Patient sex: M
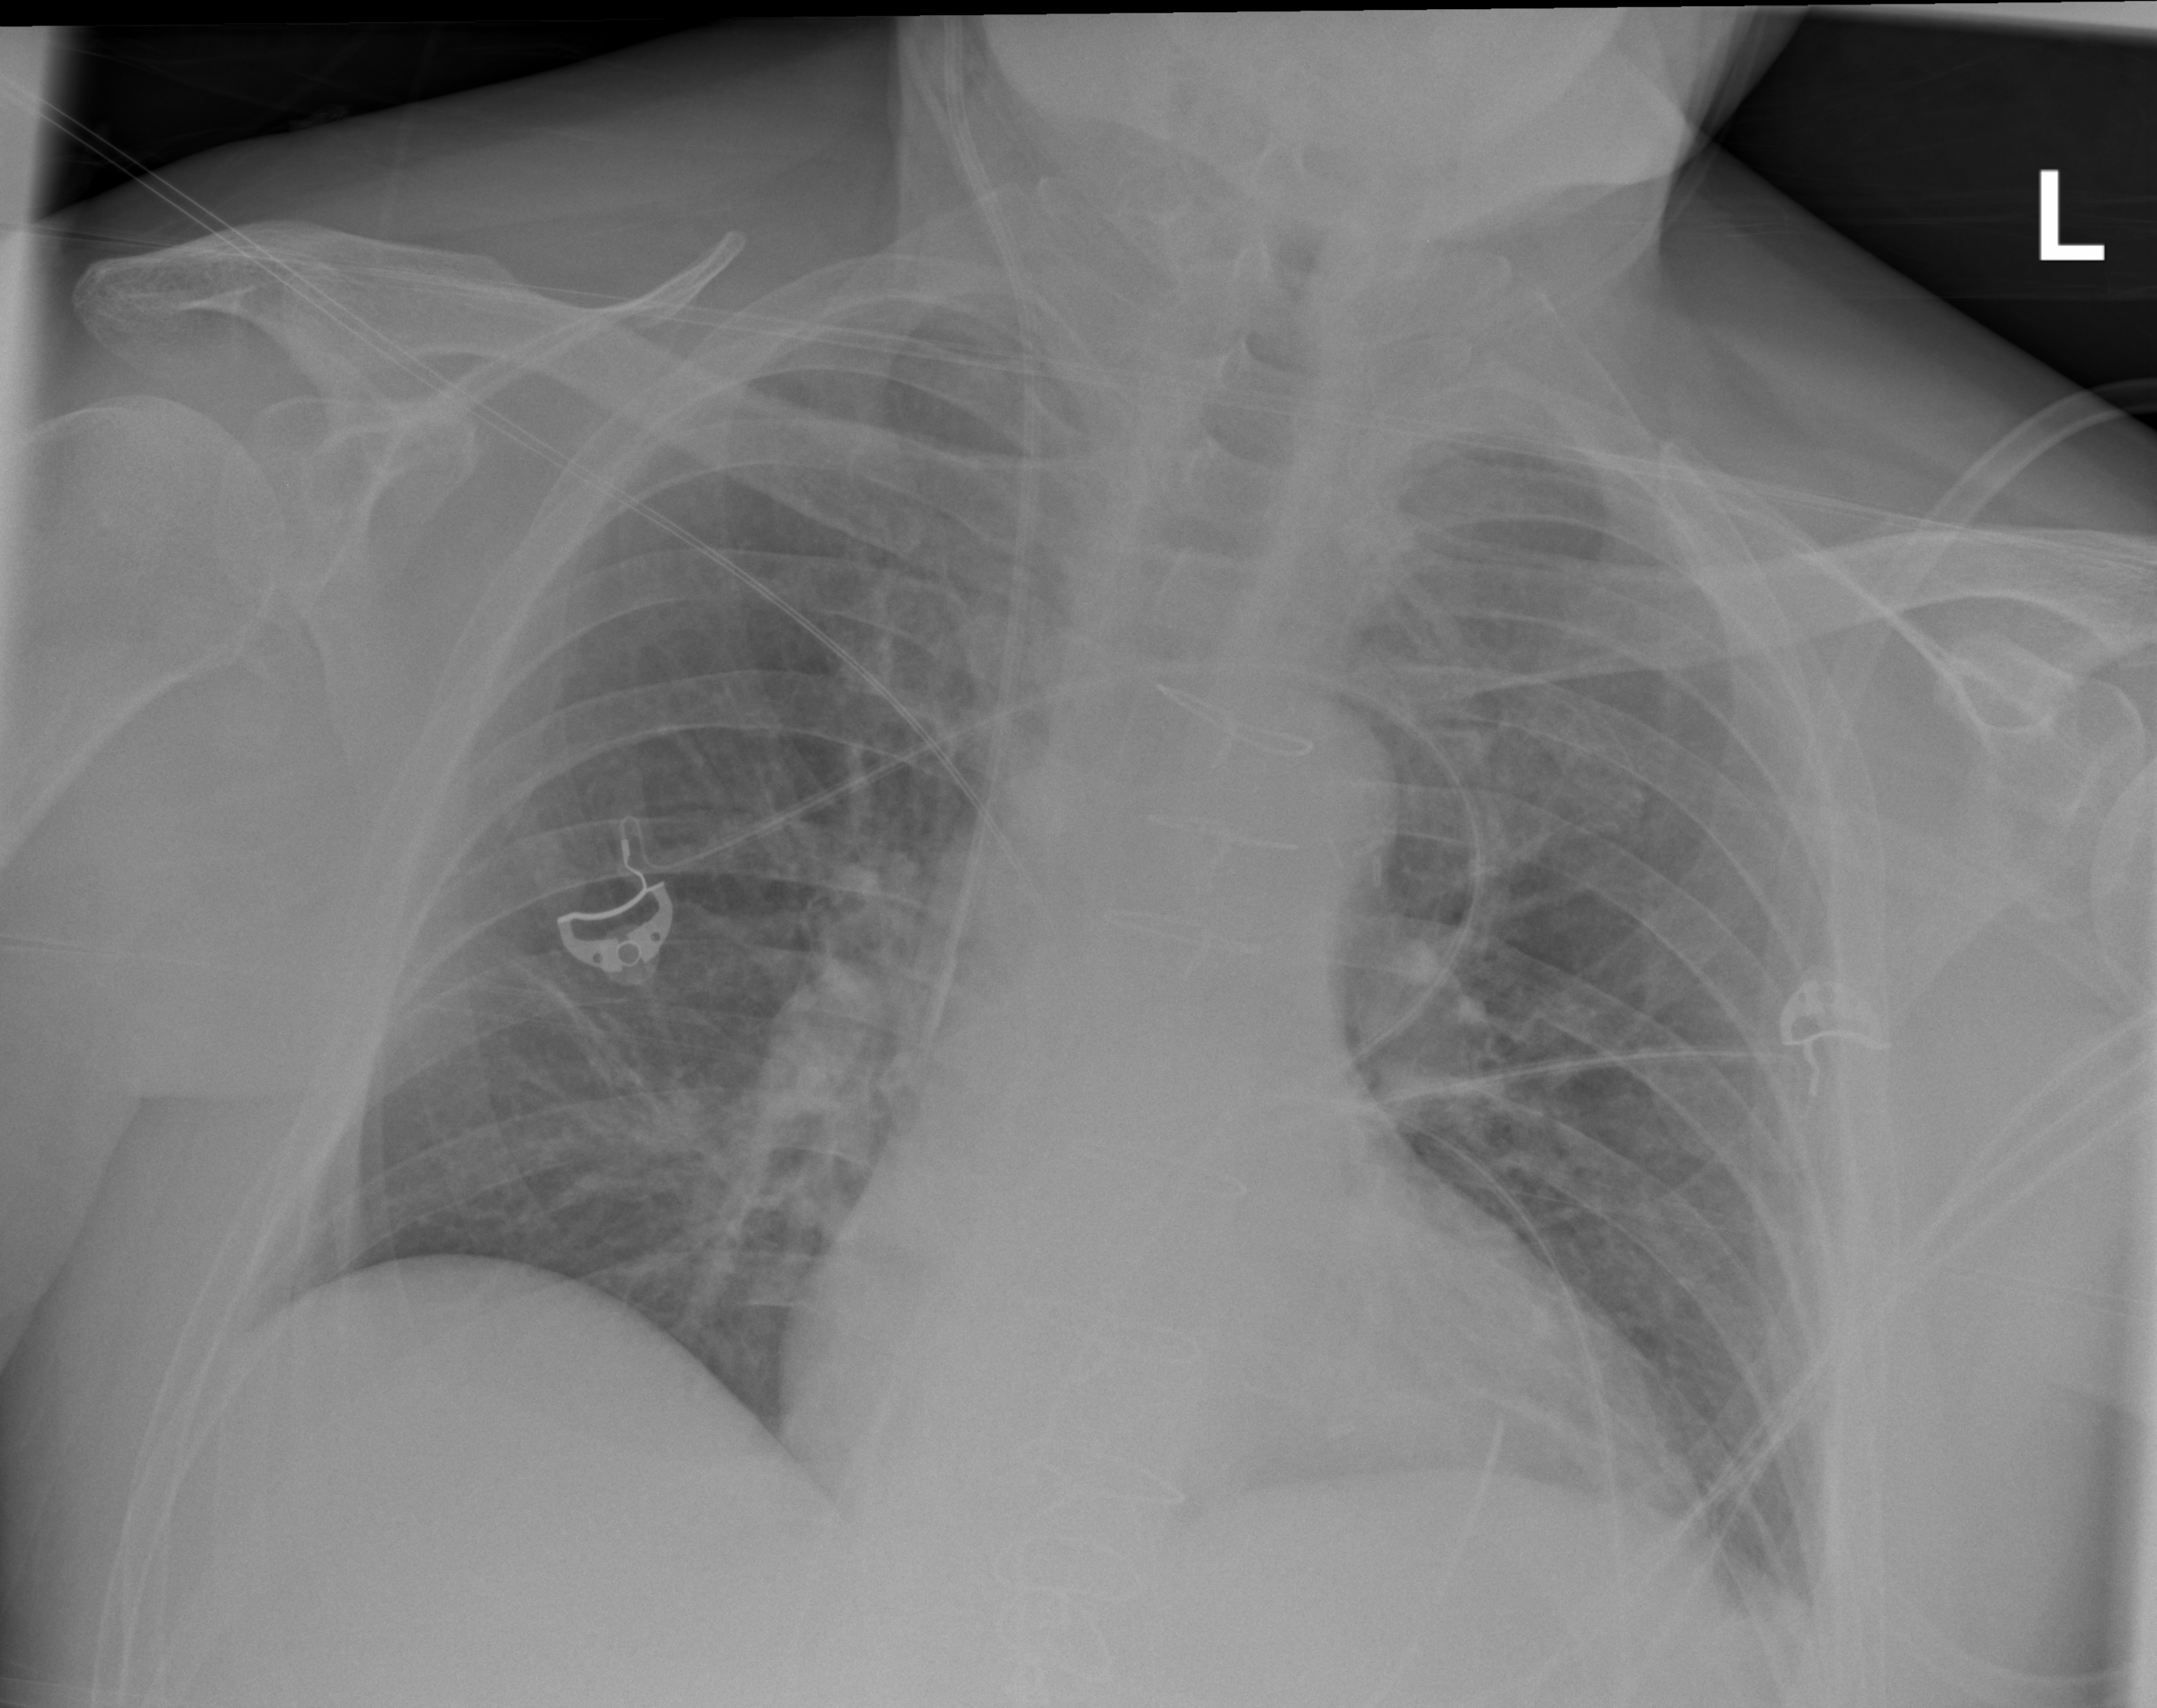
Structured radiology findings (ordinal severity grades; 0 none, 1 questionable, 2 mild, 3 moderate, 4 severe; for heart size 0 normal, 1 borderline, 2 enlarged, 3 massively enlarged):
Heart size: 1
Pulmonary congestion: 0
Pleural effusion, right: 0
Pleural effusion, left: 1
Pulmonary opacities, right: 0
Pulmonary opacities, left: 0
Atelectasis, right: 2
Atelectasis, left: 0